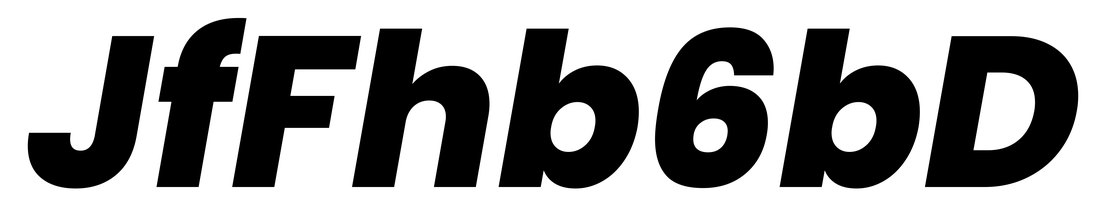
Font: Poppins-ExtraBoldItalic